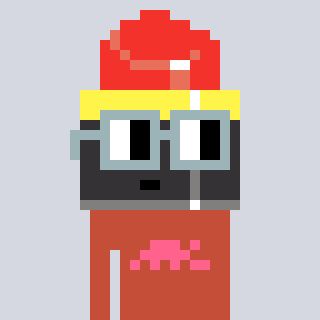
a pixel art character with square dark gray glasses, a lipstick-shaped head and a rust-colored body on a cool background